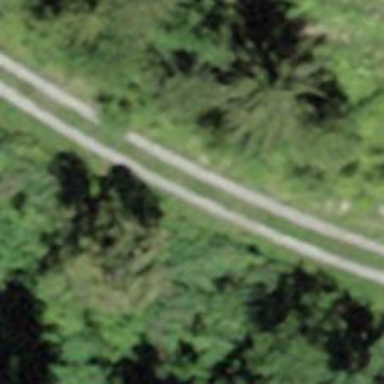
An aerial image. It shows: Unpaved track with grade2 quality type.